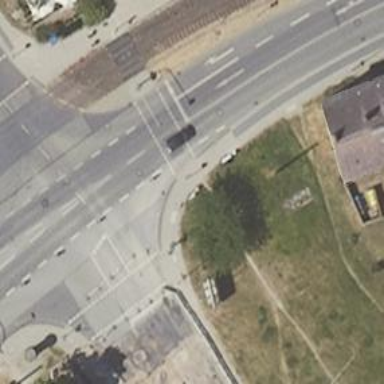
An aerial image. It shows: Traffic signals at road crossing.